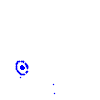
Particle: pion